RGB frame:
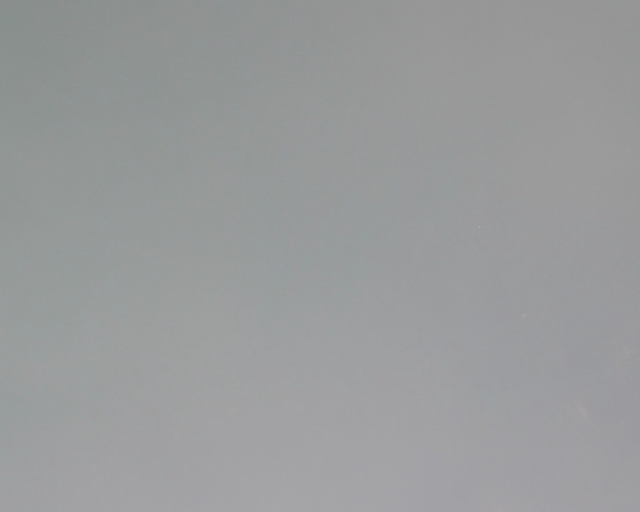
Thermal frame:
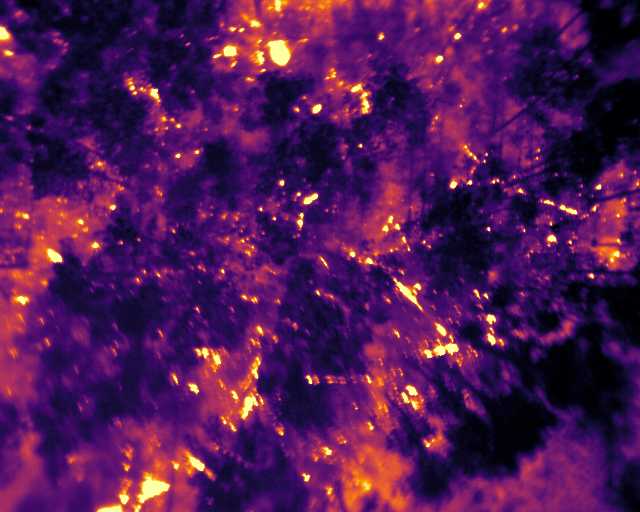
Captured: 2026-02-27 02:41:32
Pixels at or above 80 °C: 1103 (fraction of frame: 0.003366)